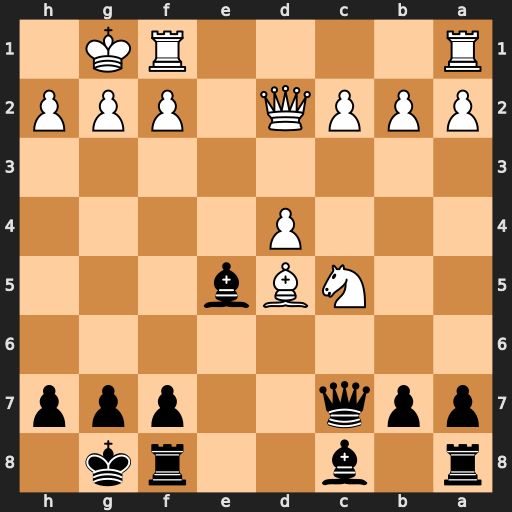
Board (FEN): r1b2rk1/ppq2ppp/8/2NBb3/3P4/8/PPPQ1PPP/R4RK1
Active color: b
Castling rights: -
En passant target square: -
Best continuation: Bxh2+ Kh1 Bf4 Qd1 Qd8 Kg1 Qxd5